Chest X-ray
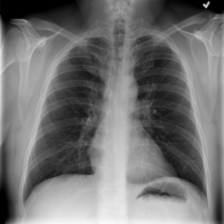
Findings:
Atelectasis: negative
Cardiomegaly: negative
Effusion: negative
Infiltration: negative
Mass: negative
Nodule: negative
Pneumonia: negative
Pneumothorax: negative
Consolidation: negative
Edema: negative
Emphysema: negative
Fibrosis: negative
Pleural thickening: negative
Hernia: negative